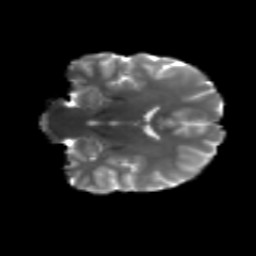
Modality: T2w
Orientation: coronal
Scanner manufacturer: siemens
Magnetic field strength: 3 T
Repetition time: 4.16 s
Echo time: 0.0806 s